Question: I would like to create a report that has the following layout:

It has three parts as you can see. The third part is a subreport done as a list, that is the easy part! My question is this: is there a better way of doing the first two parts than drawing boxes and lines in element groups and doing crazy calculations with positioning them? (I am talking about the .jrxml)
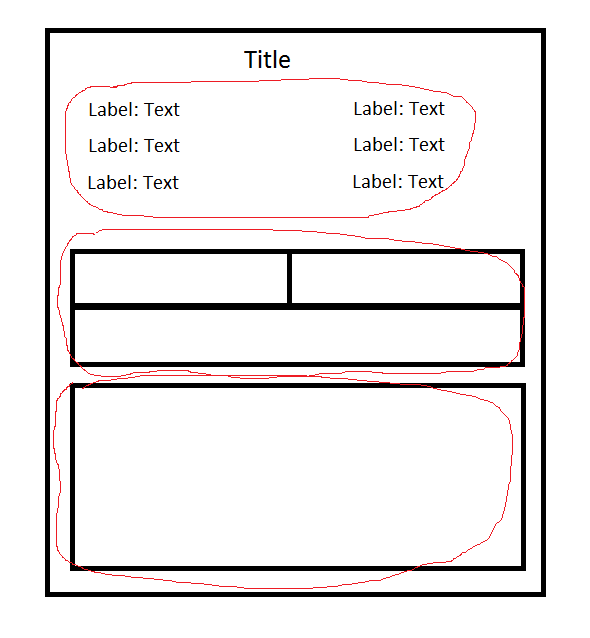
Answer: Try using <URL>. It is a gui application for designing jasper reports.
You can drag and drop text fields and other report elements, so you don't have to worry about positioning.